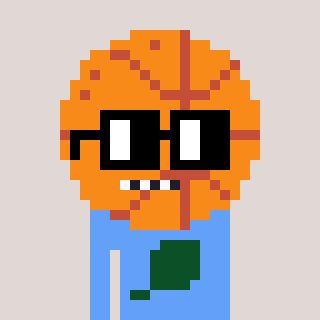
a pixel art character with square black glasses, a basketball-shaped head and a blue-colored body on a warm background